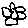
Label: flower